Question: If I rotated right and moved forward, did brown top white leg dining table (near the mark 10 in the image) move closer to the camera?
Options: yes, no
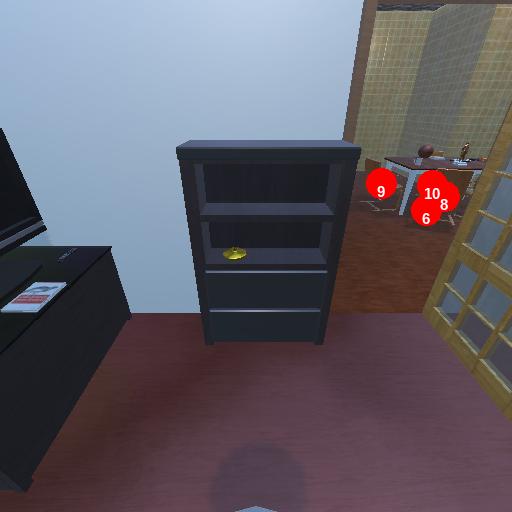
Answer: yes